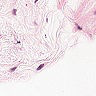
Metastatic tissue present: no